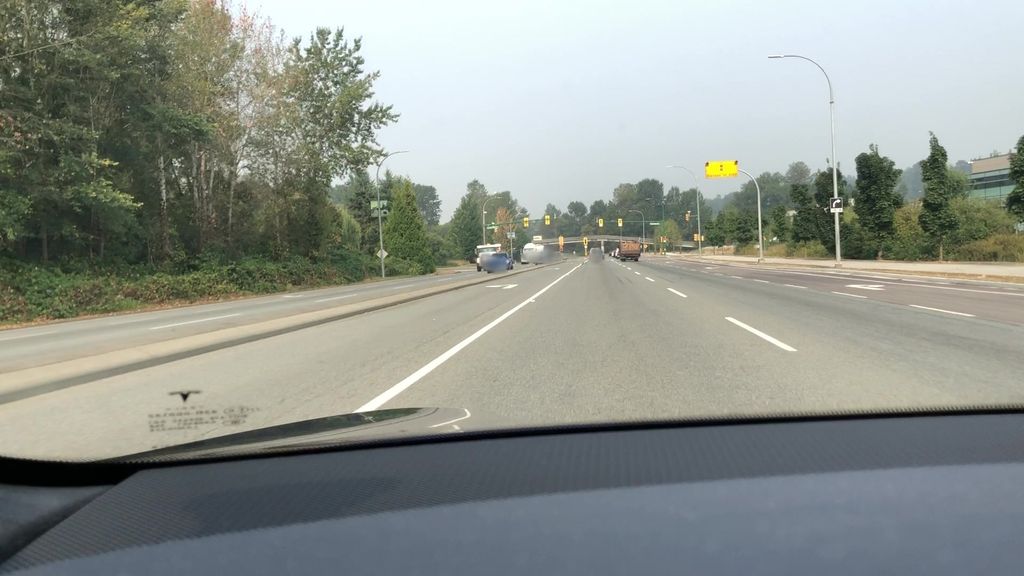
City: vancouver